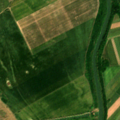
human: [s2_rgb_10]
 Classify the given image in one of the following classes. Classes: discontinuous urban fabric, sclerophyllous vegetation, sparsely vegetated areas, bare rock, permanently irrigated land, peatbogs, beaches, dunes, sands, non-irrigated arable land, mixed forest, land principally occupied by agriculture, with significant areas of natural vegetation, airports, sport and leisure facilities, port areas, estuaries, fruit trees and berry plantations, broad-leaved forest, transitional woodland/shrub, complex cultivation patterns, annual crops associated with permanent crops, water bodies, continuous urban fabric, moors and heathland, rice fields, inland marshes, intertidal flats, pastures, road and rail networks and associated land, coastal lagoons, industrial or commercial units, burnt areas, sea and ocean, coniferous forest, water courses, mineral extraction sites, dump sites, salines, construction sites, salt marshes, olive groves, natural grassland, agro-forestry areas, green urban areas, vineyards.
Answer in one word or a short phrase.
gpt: non-irrigated arable land, water courses